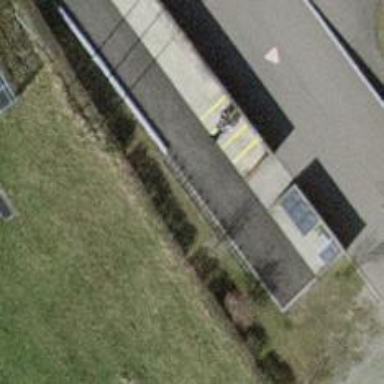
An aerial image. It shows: Bicycle parking facility.